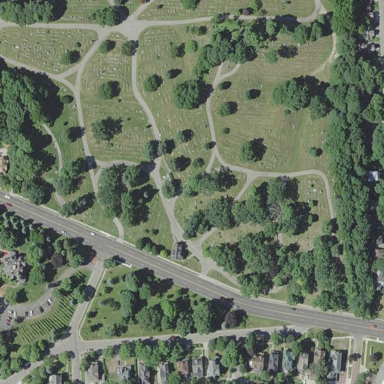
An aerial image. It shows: Cemetery.